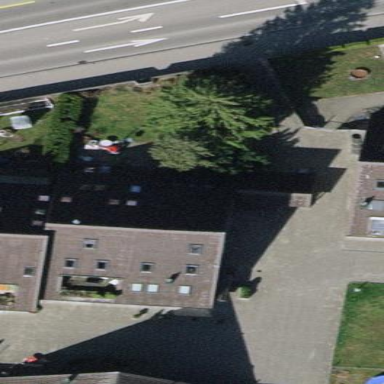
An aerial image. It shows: Building.